Interaction volume radius: 5 \u00c5
Interaction volume height: 20 \u00c5
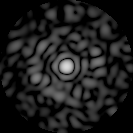
Disorder parameter: 0.8599